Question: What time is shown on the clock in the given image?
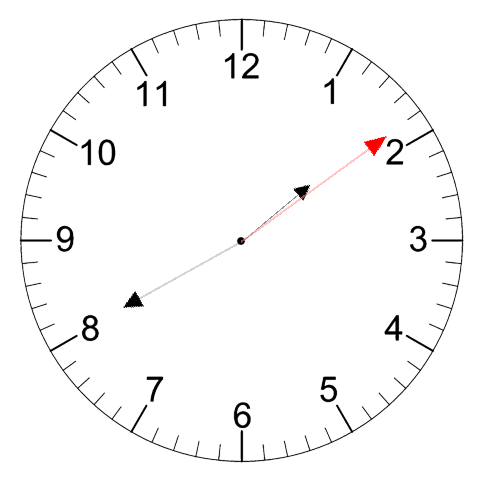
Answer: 01:40:09